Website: home-depot
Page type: billing-address
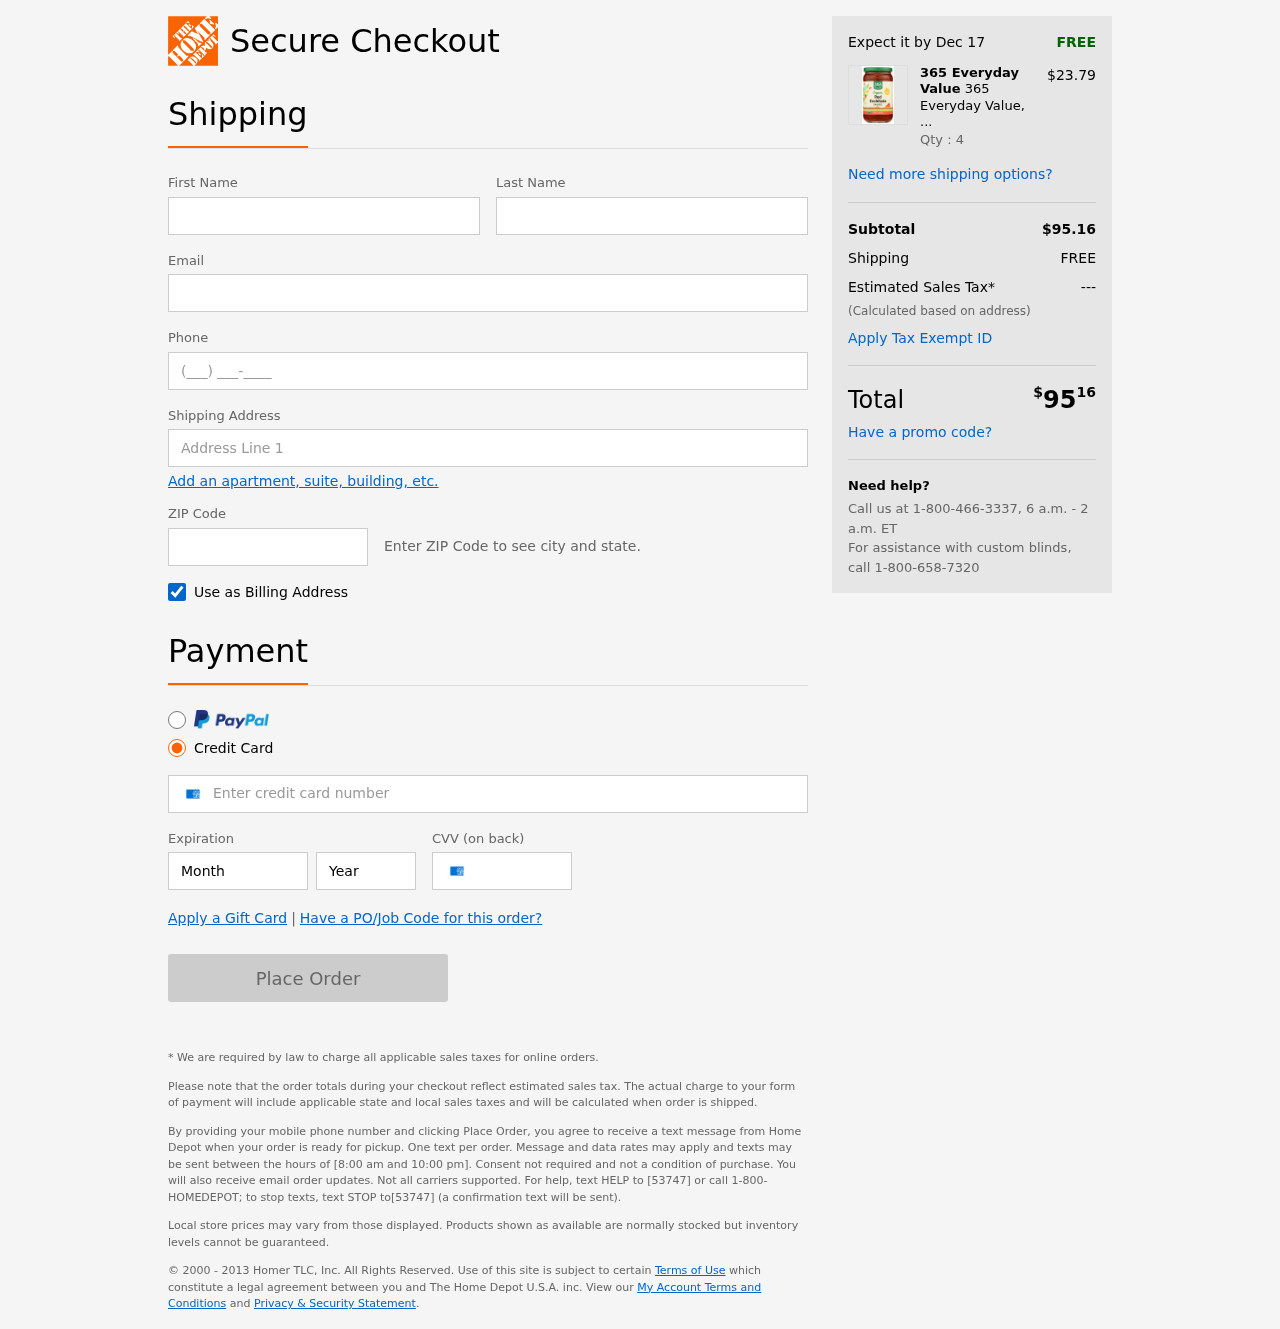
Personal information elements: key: PII_FIRSTNAME
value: Anthony
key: PII_LASTNAME
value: Landry
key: PII_EMAIL
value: anthony_landry@gmail.com
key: PII_PHONE
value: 4528522452
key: PII_STREET
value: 32906 Smith Manors
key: PII_POSTCODE
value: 32582
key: PII_CARD_NUMBER
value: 3446 9151 1125 289
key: PII_CARD_EXPIRY_MONTH
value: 11
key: PII_CARD_CVV
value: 5976
Product elements: key: PRODUCT1_BRAND
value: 365 Everyday Value
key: PRODUCT1_NAME
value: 365 Everyday Value, Organic Red Enchilada Sauce, 15.5 oz
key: PRODUCT1_PRICE
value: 23.79
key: PRODUCT1_QUANTITY
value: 4
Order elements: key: ORDER_DELIVERY_DATE
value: Dec 17
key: ORDER_SUBTOTAL
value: $95.16
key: ORDER_SHIPPING_COST
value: FREE
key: ORDER_TAX
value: ---
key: ORDER_TOTAL2
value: $9516